Brain MRI, t1w sequence, axial 2D slice.
Patient: age 35, sex M, weight 95 kg, height 1.95 m
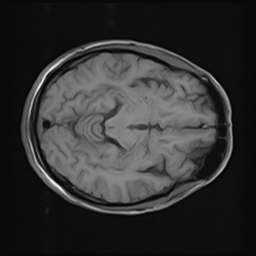